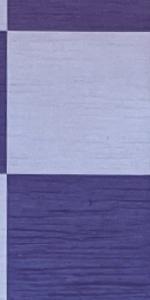
Label: Empty